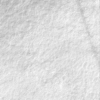
Label: not_dusty